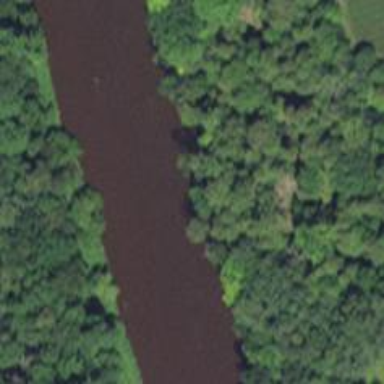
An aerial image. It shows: Beautiful river scene.